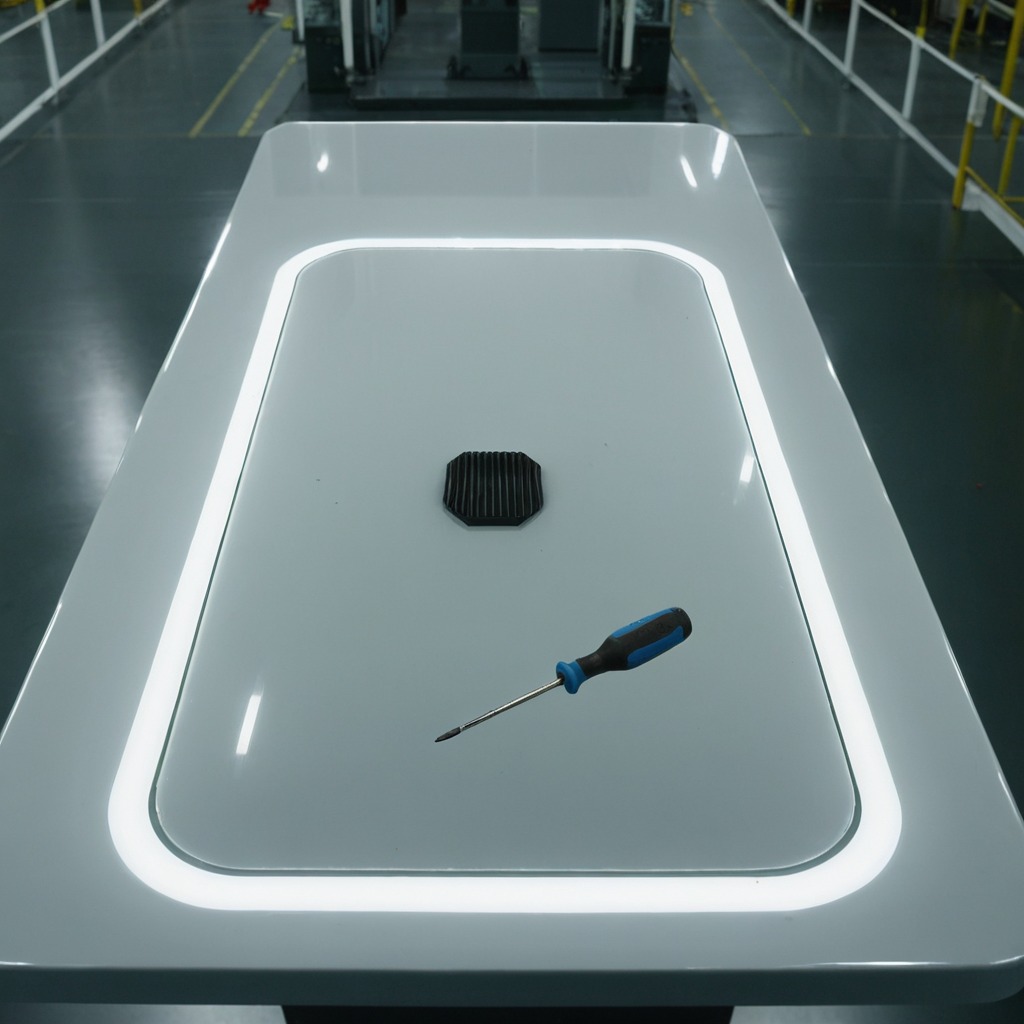
A screwdriver lies on a table in a ship maintenance bay industrial lighting.